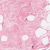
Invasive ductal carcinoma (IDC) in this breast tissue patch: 0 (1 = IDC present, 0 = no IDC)